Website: apple-inc
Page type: customer-info-address
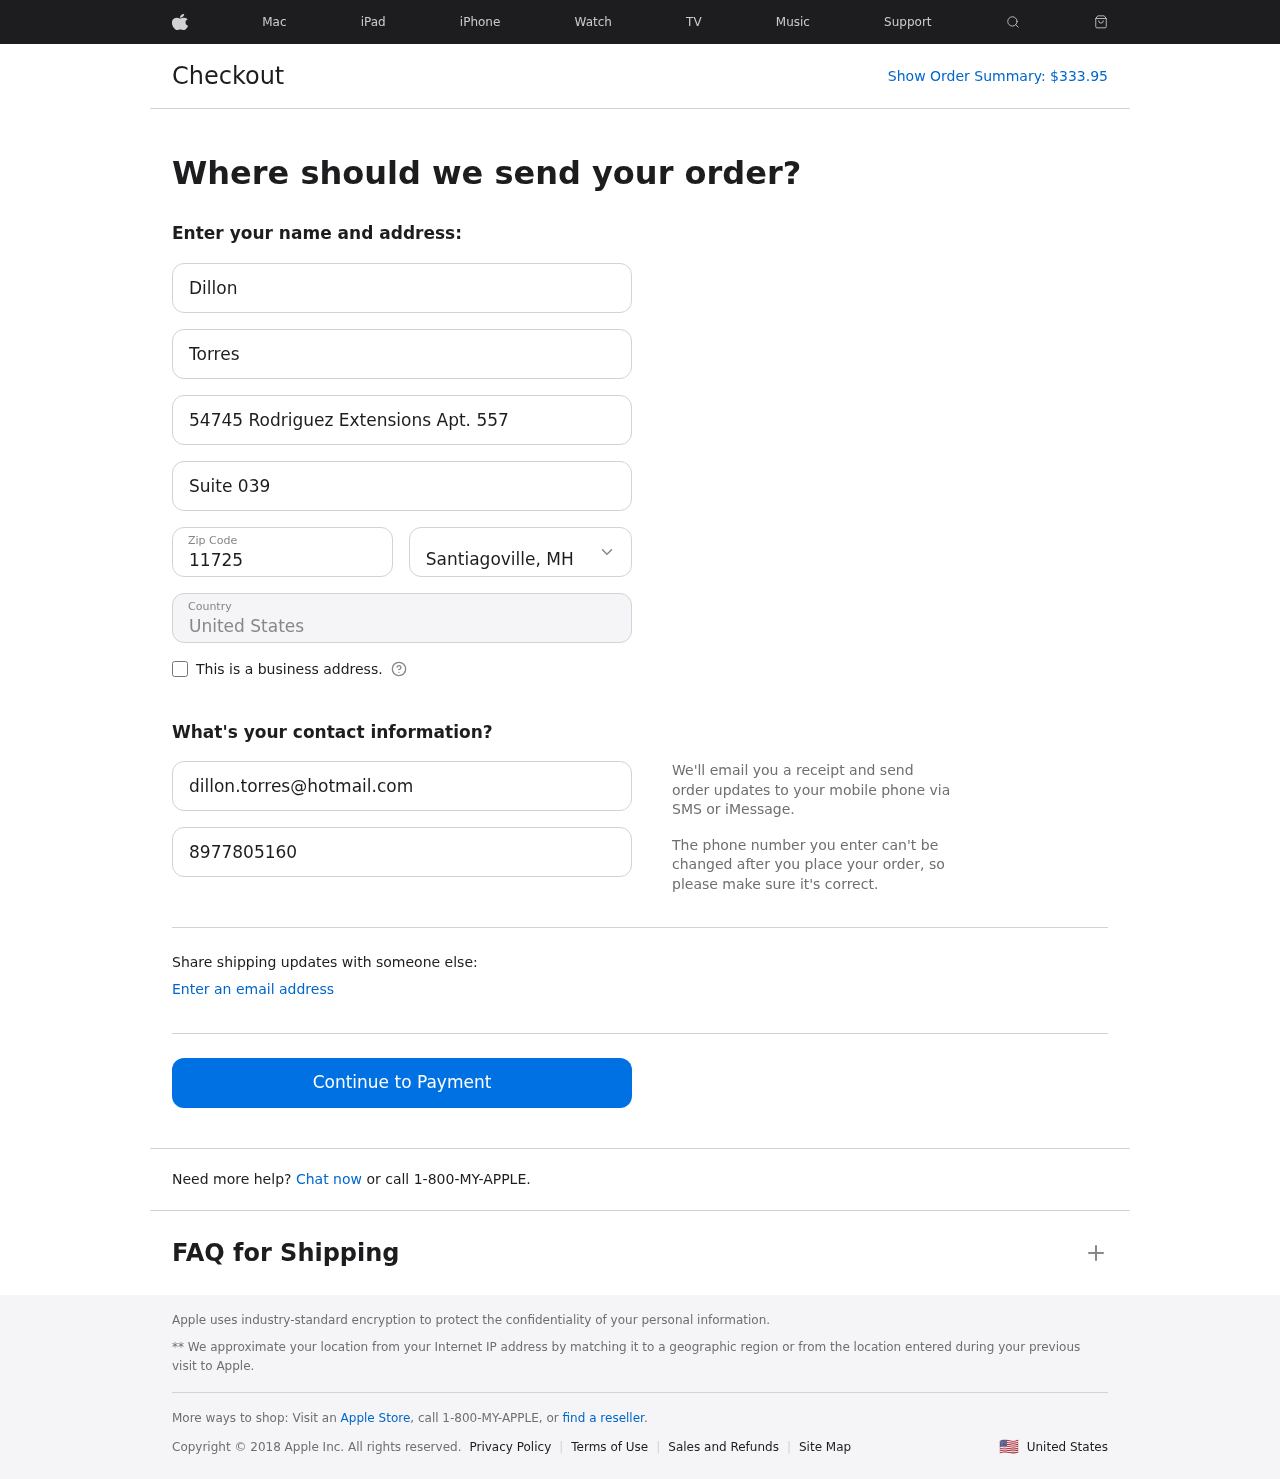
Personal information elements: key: PII_CITY_STATE
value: Santiagoville, MH
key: PII_COUNTRY
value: United States
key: PII_EMAIL
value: dillon.torres@hotmail.com
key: PII_FIRSTNAME
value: Dillon
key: PII_LASTNAME
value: Torres
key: PII_PHONE
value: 8977805160
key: PII_POSTCODE
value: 11725
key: PII_STREET
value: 54745 Rodriguez Extensions Apt. 557
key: PII_STREET2
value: Suite 039
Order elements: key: ORDER_TOTAL
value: $333.95